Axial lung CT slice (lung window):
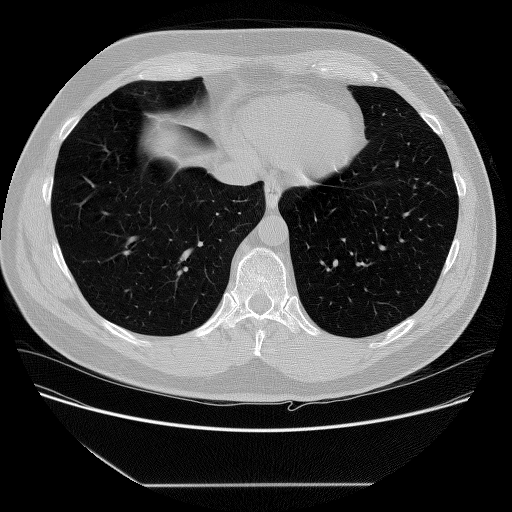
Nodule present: no